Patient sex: M
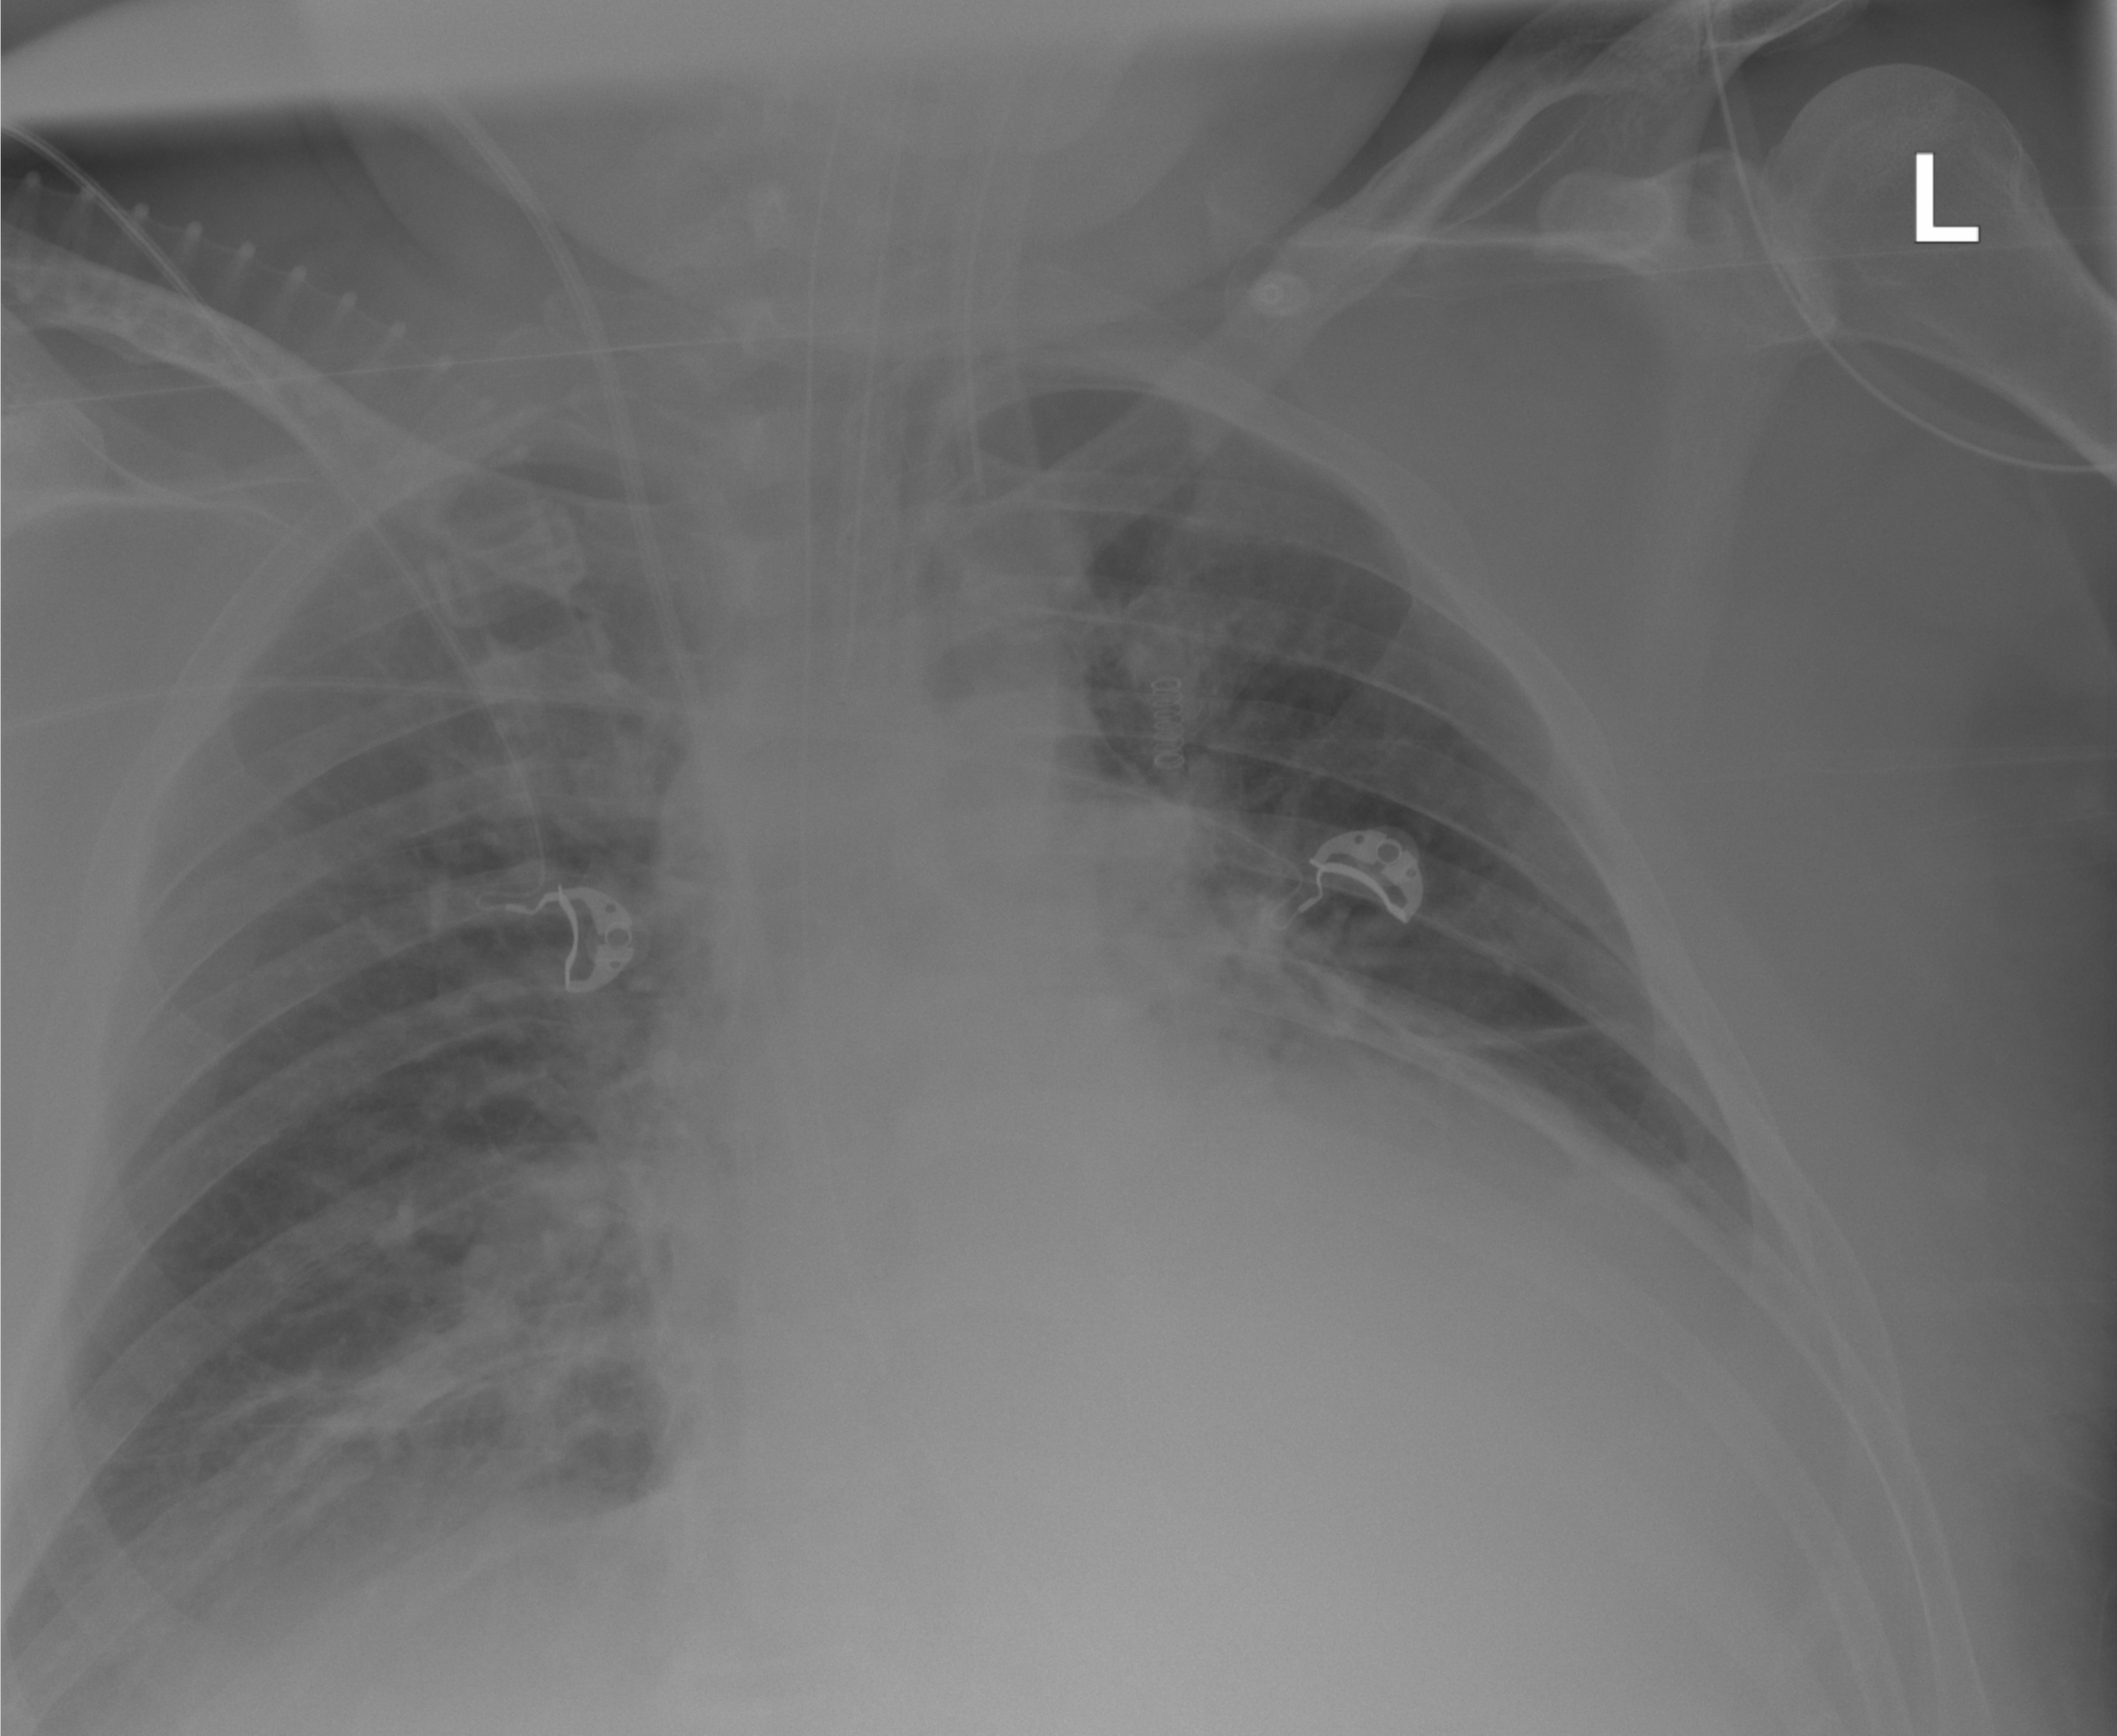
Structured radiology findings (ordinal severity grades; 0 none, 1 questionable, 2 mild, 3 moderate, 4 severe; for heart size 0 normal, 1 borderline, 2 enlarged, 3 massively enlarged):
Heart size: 2
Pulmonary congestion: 0
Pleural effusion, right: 0
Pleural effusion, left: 1
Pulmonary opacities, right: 0
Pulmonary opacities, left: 0
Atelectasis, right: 0
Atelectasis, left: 0